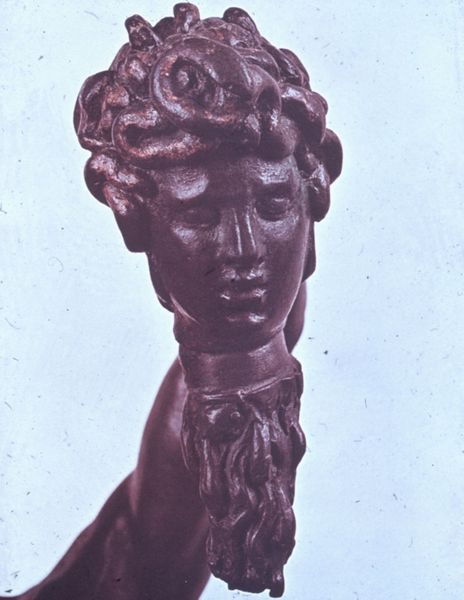
Titel: Perseus (Bronzemodell)
Künstler: Benvenuto Cellini
Institution: Florenz, Bargello
Schlagwörter: dunkel, held, kopf, frau, frisur, mund, nase, ohr, schwarz, weiss, arm, augen, haupt, tod, tot, hals, figur, haare, skulptur, statue, rauschen, muskeln, bronze, geschlossen, fotografie, blut, antike, gefahr, schlange, mythologie, leiden, griechisch, griechenland, medusa, schlangen, odysseus, abgerissen, abreisen